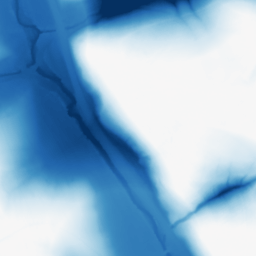
Category: morphological
Decomposition family: morphological
Decomposition parameters: operation: closing
size: 100
Upsampling method: bilinear
Upsampling parameters: scale: 2
Upsampling scale: 2